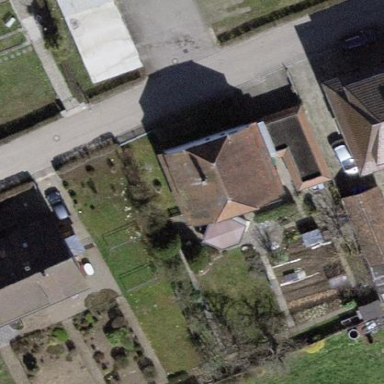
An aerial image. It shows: Detached building.